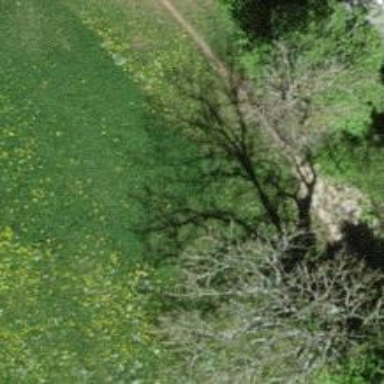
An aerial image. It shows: Path.